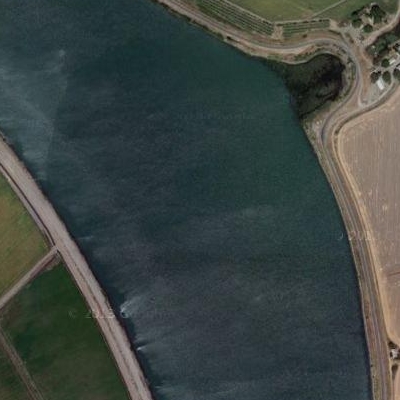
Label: dRiverLake